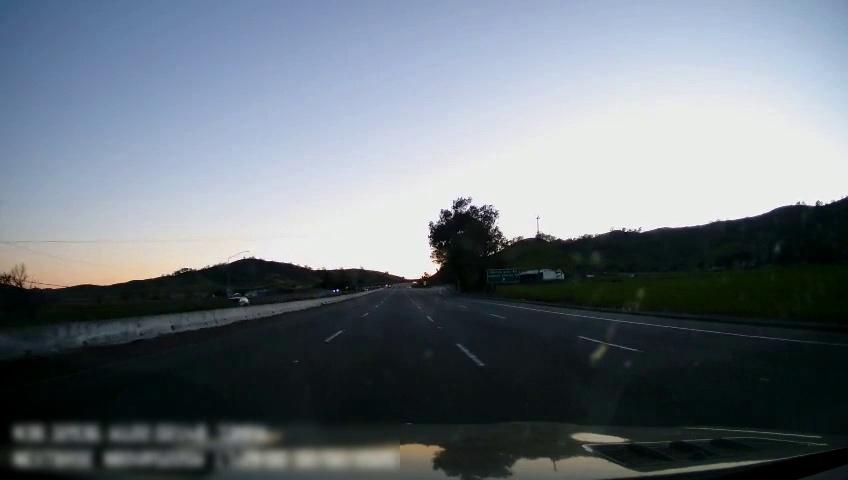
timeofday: Day
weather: Cloudy
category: Drivable Space
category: Vehicles | Car
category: Lanes | Current Lane
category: Lanes | Current Lane
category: Lanes | Alternate Lane
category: Lanes | Alternate Lane
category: Traffic | Signs